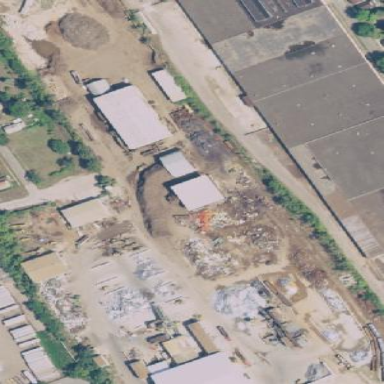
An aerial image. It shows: Scrap yard located in industrial area.